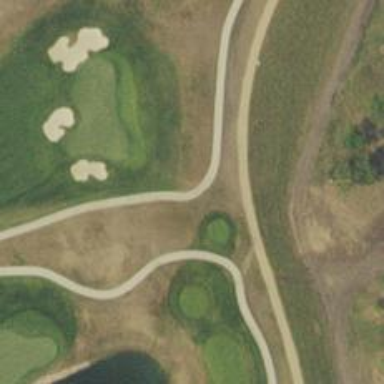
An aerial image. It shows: Golf cartpath that is also road path.